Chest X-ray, AP view. Patient: 60 years old, sex M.
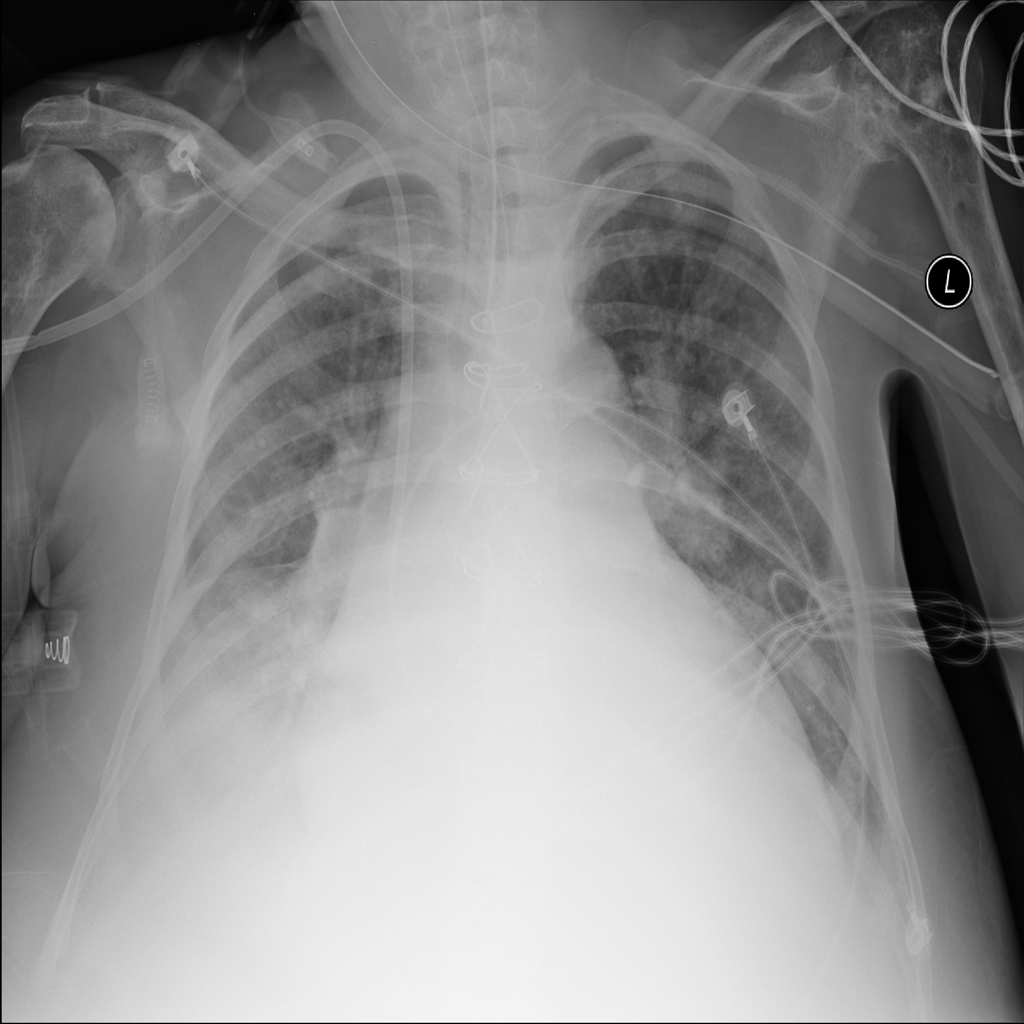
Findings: Atelectasis, Effusion, Infiltration